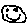
Label: smiley face